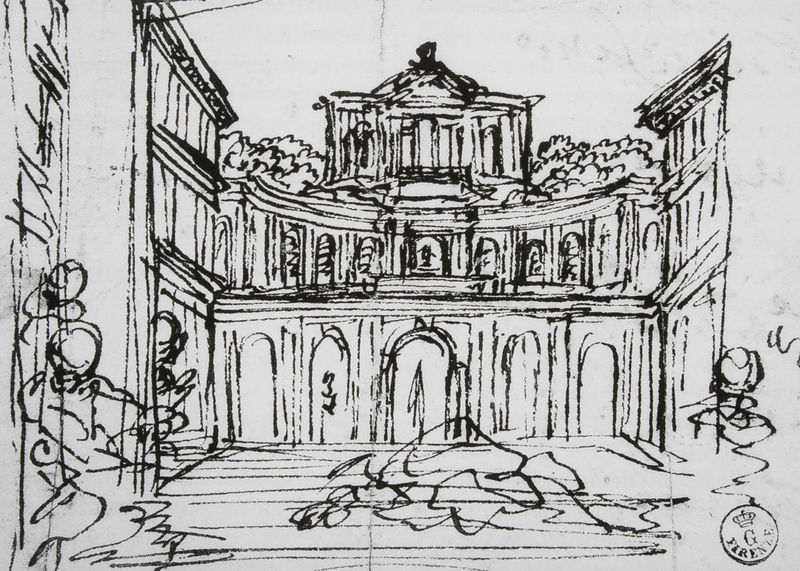
Titel: Entwurf für ein Gartentheater hinter dem Palazzo Pitti, Florenz
Künstler: Pietro da Cortona
Standort: Florenz
Institution: Gabinetto Disegni e Stampe degli Uffizi
Schlagwörter: baum, berg, feder, flügel, himmel, rubens, weiß, bäume, dreieck, menschen, stadt, fenster, grau, paris, schwarz, skizze, säule, säulen, zeichnung, anlage, dach, gebäude, haus, schloss, architektur, barock, signatur, häuser, strauch, busch, büsche, gebüsch, kirche, adel, drei, bühne, pflanzen, publikum, theater, krone, renaissance, brunnen, turm, garten, skulptur, terrasse, papier, ansicht, bogen, fassade, italien, perspektive, türen, leer, giebel, allee, linien, hof, markt, platz, figuren, rundbogen, kuppel, treppen, einfach, stufen, bretter, ring, striche, tor, bögen, bad, hell dunkel, eingang, tusche, arkade, innenhof, offen, kloster, palast, schwarz weiß, stempel, entwurf, pinsel, kohlezeichnung, tinte, arkaden, halbrund, portal, tore, gesims, portikus, simse, götter, tintoretto, florenz, geschosse, plan, tempel, konkav, siegel, zeichnun, stockwerke, rundung, geschoss, federzeichnung, palais, kranzgesims, nischen, architekturzeichnung, firenze, michelangelo, tuschezeichnung, bogengang, gesimse, kolonnaden, stadtpalais, universität, kurbad, wasserzeichen, nichts, stadtpalast, logo, sammlungsstempel, fehlt, griechich, timpanon, kircke, feschosse